Question: What is the reading of the measurement in the image?
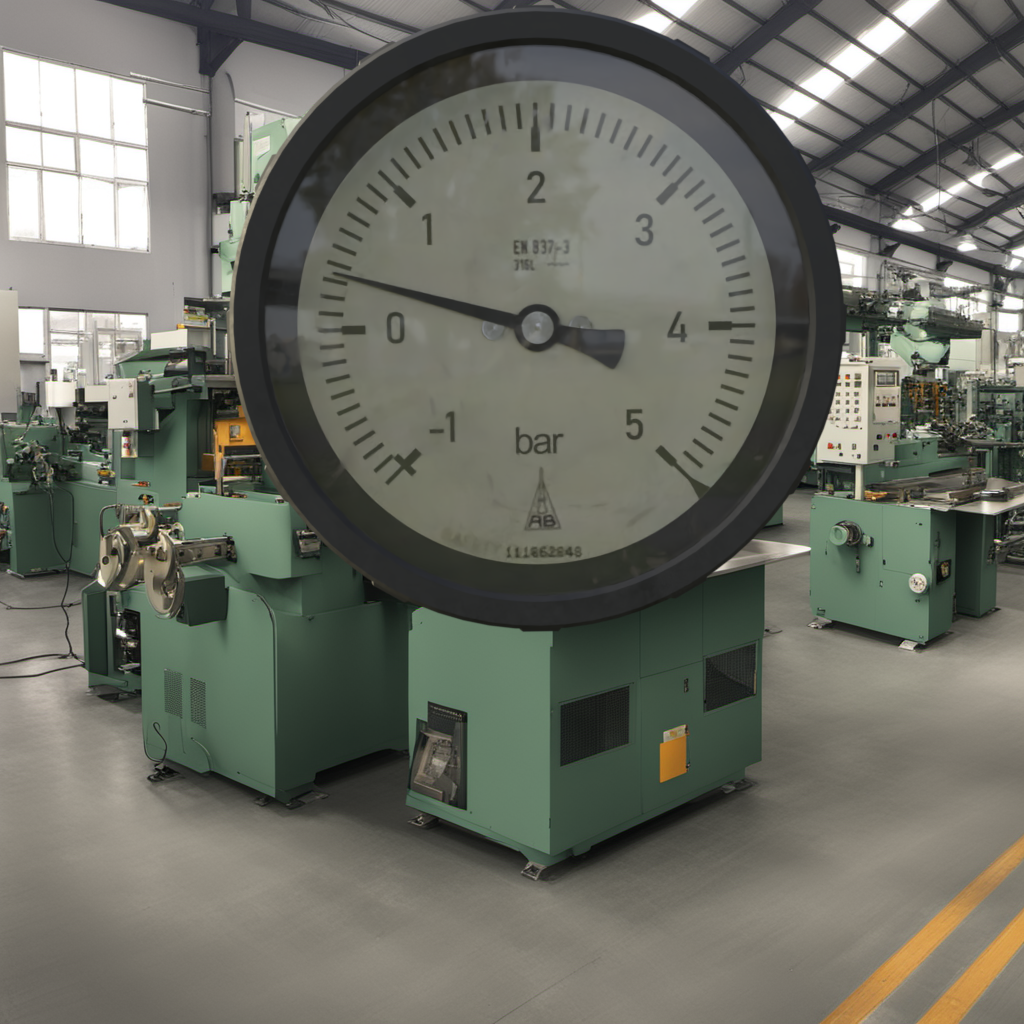
Answer: The result is 0.33
Question: What is the reading range of this measurement?
Answer: The range is from -1 to 5
Question: What is the minimum and maximum value of the measurement shown in the image?
Answer: The minimum value is -1 and the maximum value is 5